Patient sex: M
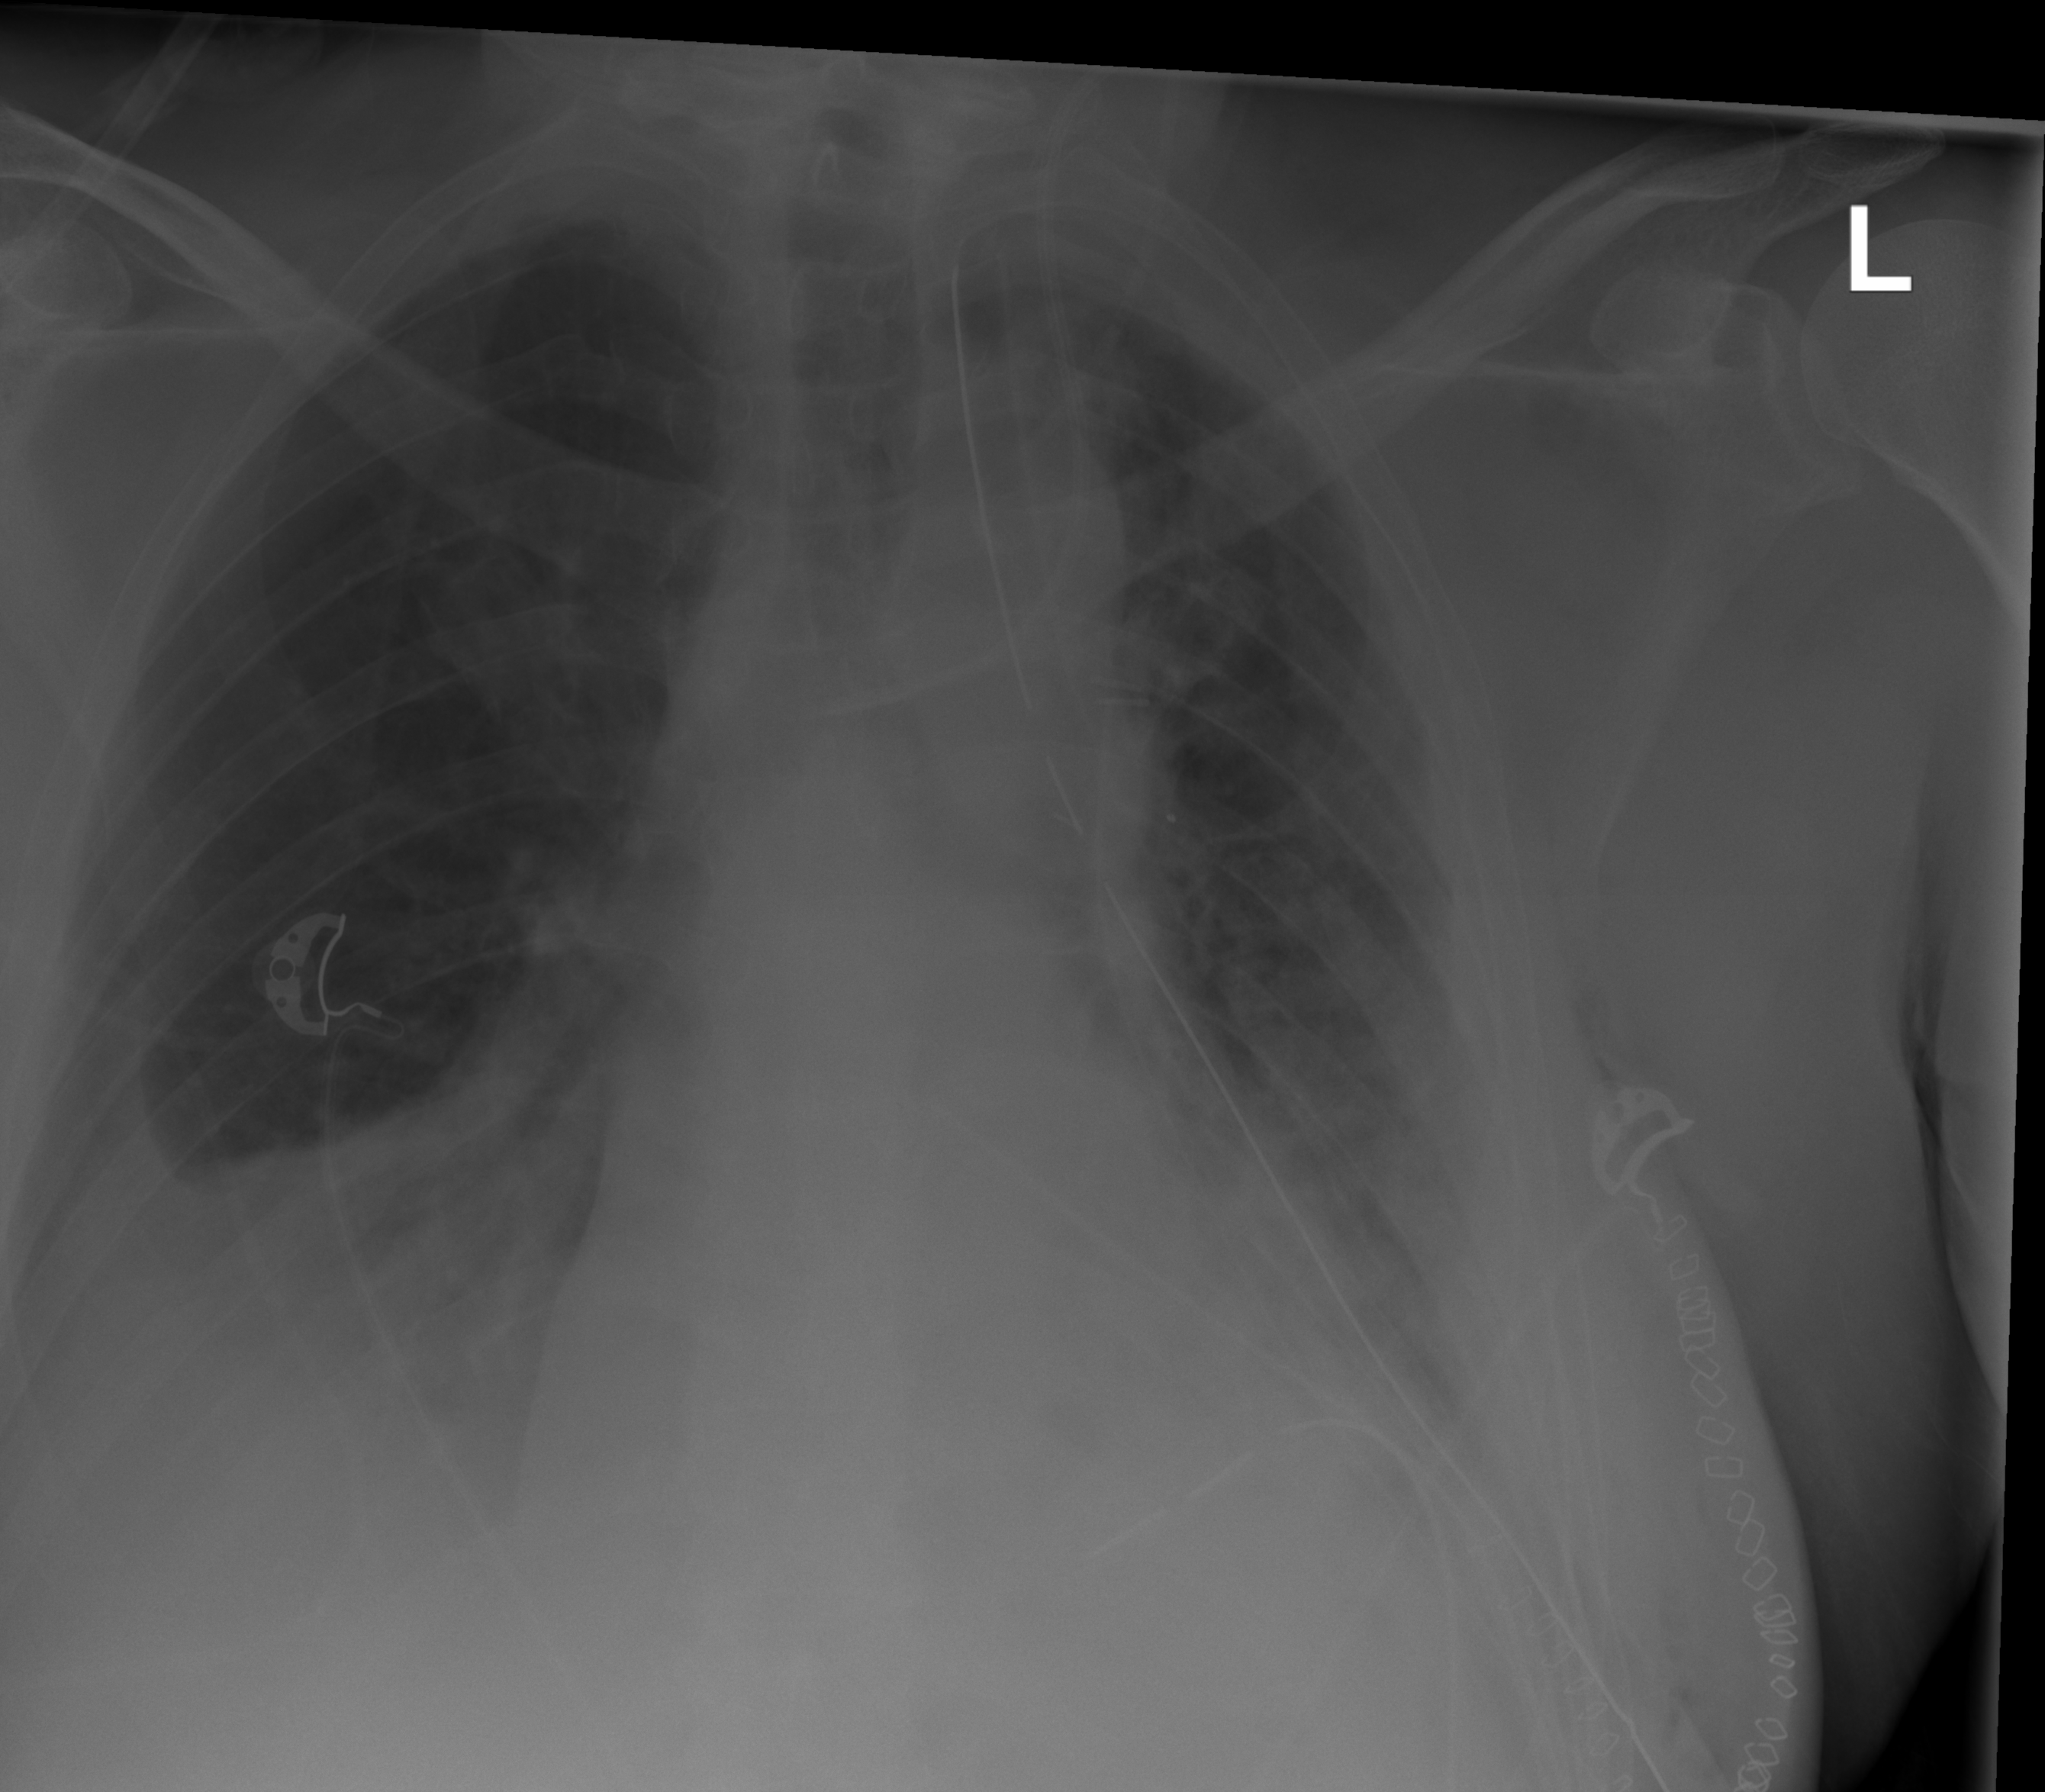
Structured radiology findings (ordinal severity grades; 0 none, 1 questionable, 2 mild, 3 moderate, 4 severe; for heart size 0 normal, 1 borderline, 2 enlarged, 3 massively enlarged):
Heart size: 0
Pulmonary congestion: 2
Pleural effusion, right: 3
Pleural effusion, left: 2
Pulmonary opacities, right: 0
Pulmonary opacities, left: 0
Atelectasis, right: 3
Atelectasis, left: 2